Question: I'm using SharpDX and XAudio2 in a Windows Store app. I'm trying to create a custom XAPO and I can't even get started.
OnNavigatedTo method for the app:
'''
protected override void OnNavigatedTo(NavigationEventArgs e)
{
XAudio2 engine = new XAudio2();
MasteringVoice master = new MasteringVoice(engine);
NativeFileStream fileStream = new NativeFileStream(@"Assets\sample.wav", NativeFileMode.Open, NativeFileAccess.Read);
SoundStream soundStream = new SoundStream(fileStream);
SourceVoice source = new SourceVoice(engine, soundStream.Format);
AudioBuffer audioBuffer = new AudioBuffer()
{
Stream = soundStream.ToDataStream(),
AudioBytes = (int)soundStream.Length,
Flags = SharpDX.XAudio2.BufferFlags.EndOfStream
};
EmptyEffect customEffect = new EmptyEffect();
EffectDescriptor effectDescriptor = new EffectDescriptor(customEffect);
source.SetEffectChain(effectDescriptor);
source.EnableEffect(0);
source.SubmitSourceBuffer(audioBuffer, soundStream.DecodedPacketsInfo);
source.Start();
}
'''
Empty Custom XAPO:
'''
[StructLayout(LayoutKind.Sequential)]
public struct ModulatorParam
{
}
public class EmptyEffect : AudioProcessorBase<ModulatorParam>
{
public EmptyEffect()
{
RegistrationProperties = new RegistrationProperties()
{
Clsid = Utilities.GetGuidFromType(typeof(EmptyEffect)),
CopyrightInfo = "Copyright",
FriendlyName = "Modulator",
MaxInputBufferCount = 1,
MaxOutputBufferCount = 1,
MinInputBufferCount = 1,
MinOutputBufferCount = 1,
Flags = PropertyFlags.Default
};
}
public override void Process(BufferParameters[] inputProcessParameters, BufferParameters[] outputProcessParameters, bool isEnabled)
{
}
}
'''
If I remove the line to enable the effect then the empty process method never runs. If I keep it in, the following useless error occurs:

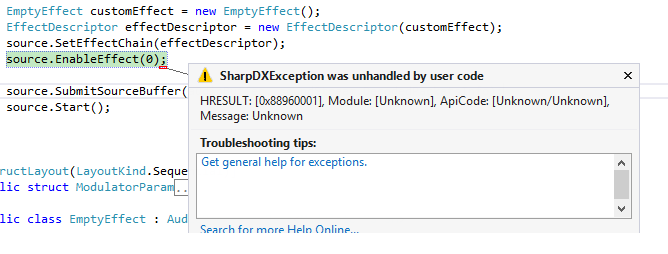
Answer: This turned out to be an issue with the SharpDX implementation. See <URL> on the SharpDX Google Code page:
> The errors are preventing both Effects and SubMixVoices not to
work. Voice.cs The EffectChain // SendList always gets resetet after being set
by the function call. Both cases caused by missing else surrounding
the following lines:SetOutputVoices((VoiceSendDescriptors?)null); in function
SetOutputVoicesandSetEffectChain((EffectChain?)null); in function SetEffectChain
Solved by downloading the latest source that includes this fix and building the binaries from scratch.